Interaction volume radius: 10 \u00c5
Interaction volume height: 10 \u00c5
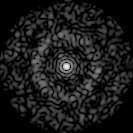
Disorder parameter: 0.8718